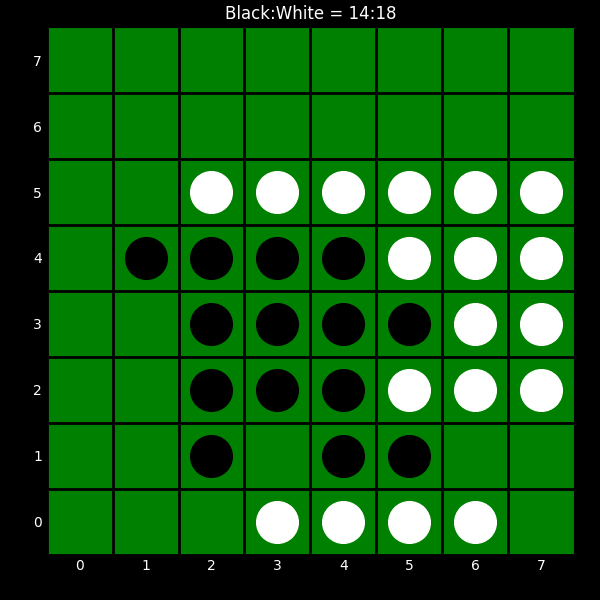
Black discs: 14
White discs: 18